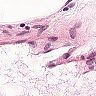
Metastatic tissue present: no